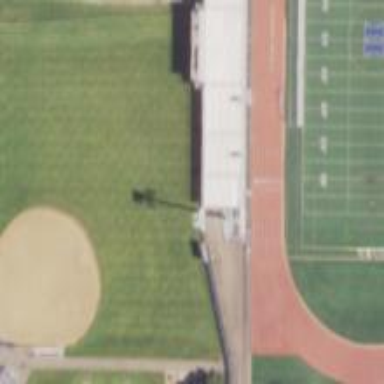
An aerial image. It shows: Baseball pitch for leisure and sports activities.